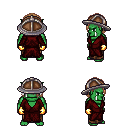
a pixel art fantasy rpg character, male body template, orc, green skin, red robe, robe skirt, light blonde bangs hairstyle, chain helm, gold gloves, four views (front, back, left, right), 2x2 character sprite sheet, small pixel art, hard edges, no anti-aliasing